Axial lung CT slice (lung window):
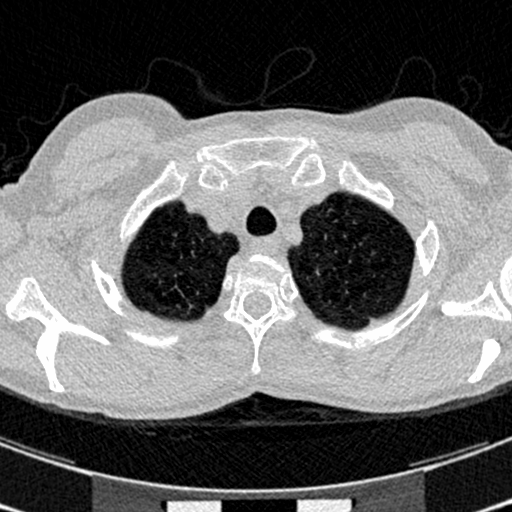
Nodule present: no